Question: guys. I style little form with submit button.
It looks like:

As you can see there is some white background around submit image and I don't have idea why! Image is cut fine and I always cut image with transparent background.
my HTML:
'''
<form action="#">
<textarea rows="4" cols="50"> </textarea>
<input type="submit" class="join-us" value="PRIDEJ SE K NAM">
</form>
'''
CSS:
'''
.join-us{
background-image: url("images/join_us.png");
background-repeat: no-repeat;
width:181px;
height: 114px;
line-height: 114px;
color: #f7f7f7;
vertical-align: top;
margin-top: 10px;
margin-left: 10px;
cursor:pointer;
white-space: nowarp;
}
'''
Live website can be find on <URL>
Can you help me to remove that white backgroun from there?
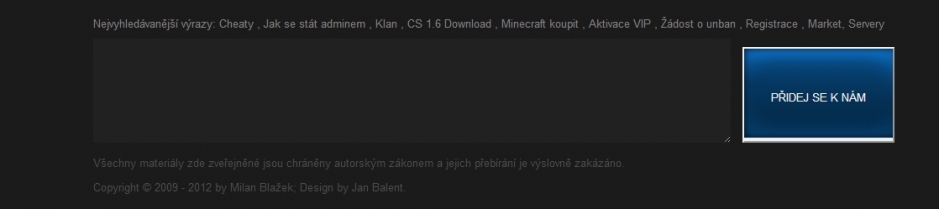
Answer: It's not a white background, it's the 'input' element's border. Just remove it using CSS by adding the following rule to the '.join-us' class:
'''
border: none;
'''
It seems that you also need to adjust the height of the button to '106px', so your final class definition will look like this:
'''
.join-us{
background-image: url("images/join_us.png");
background-repeat: no-repeat;
width:181px;
height: 106px;
line-height: 106px;
color: #f7f7f7;
vertical-align: top;
margin-top: 10px;
margin-left: 10px;
cursor:pointer;
white-space: nowrap;
border: none;
}
'''